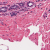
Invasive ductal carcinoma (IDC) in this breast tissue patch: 0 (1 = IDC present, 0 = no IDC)